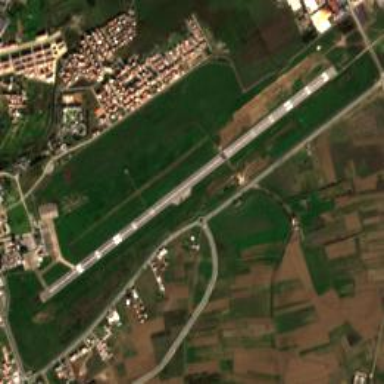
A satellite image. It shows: International aerodrome.